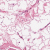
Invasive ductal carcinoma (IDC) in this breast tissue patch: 0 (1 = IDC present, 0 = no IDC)